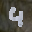
Label: 4